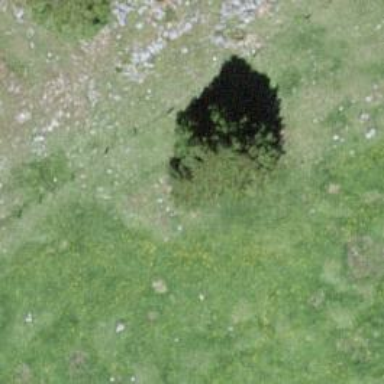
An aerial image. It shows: Needle-leaved tree in nature.